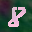
Label: 8